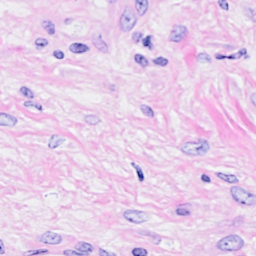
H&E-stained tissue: Breast